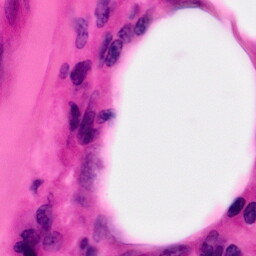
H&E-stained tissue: Pancreatic